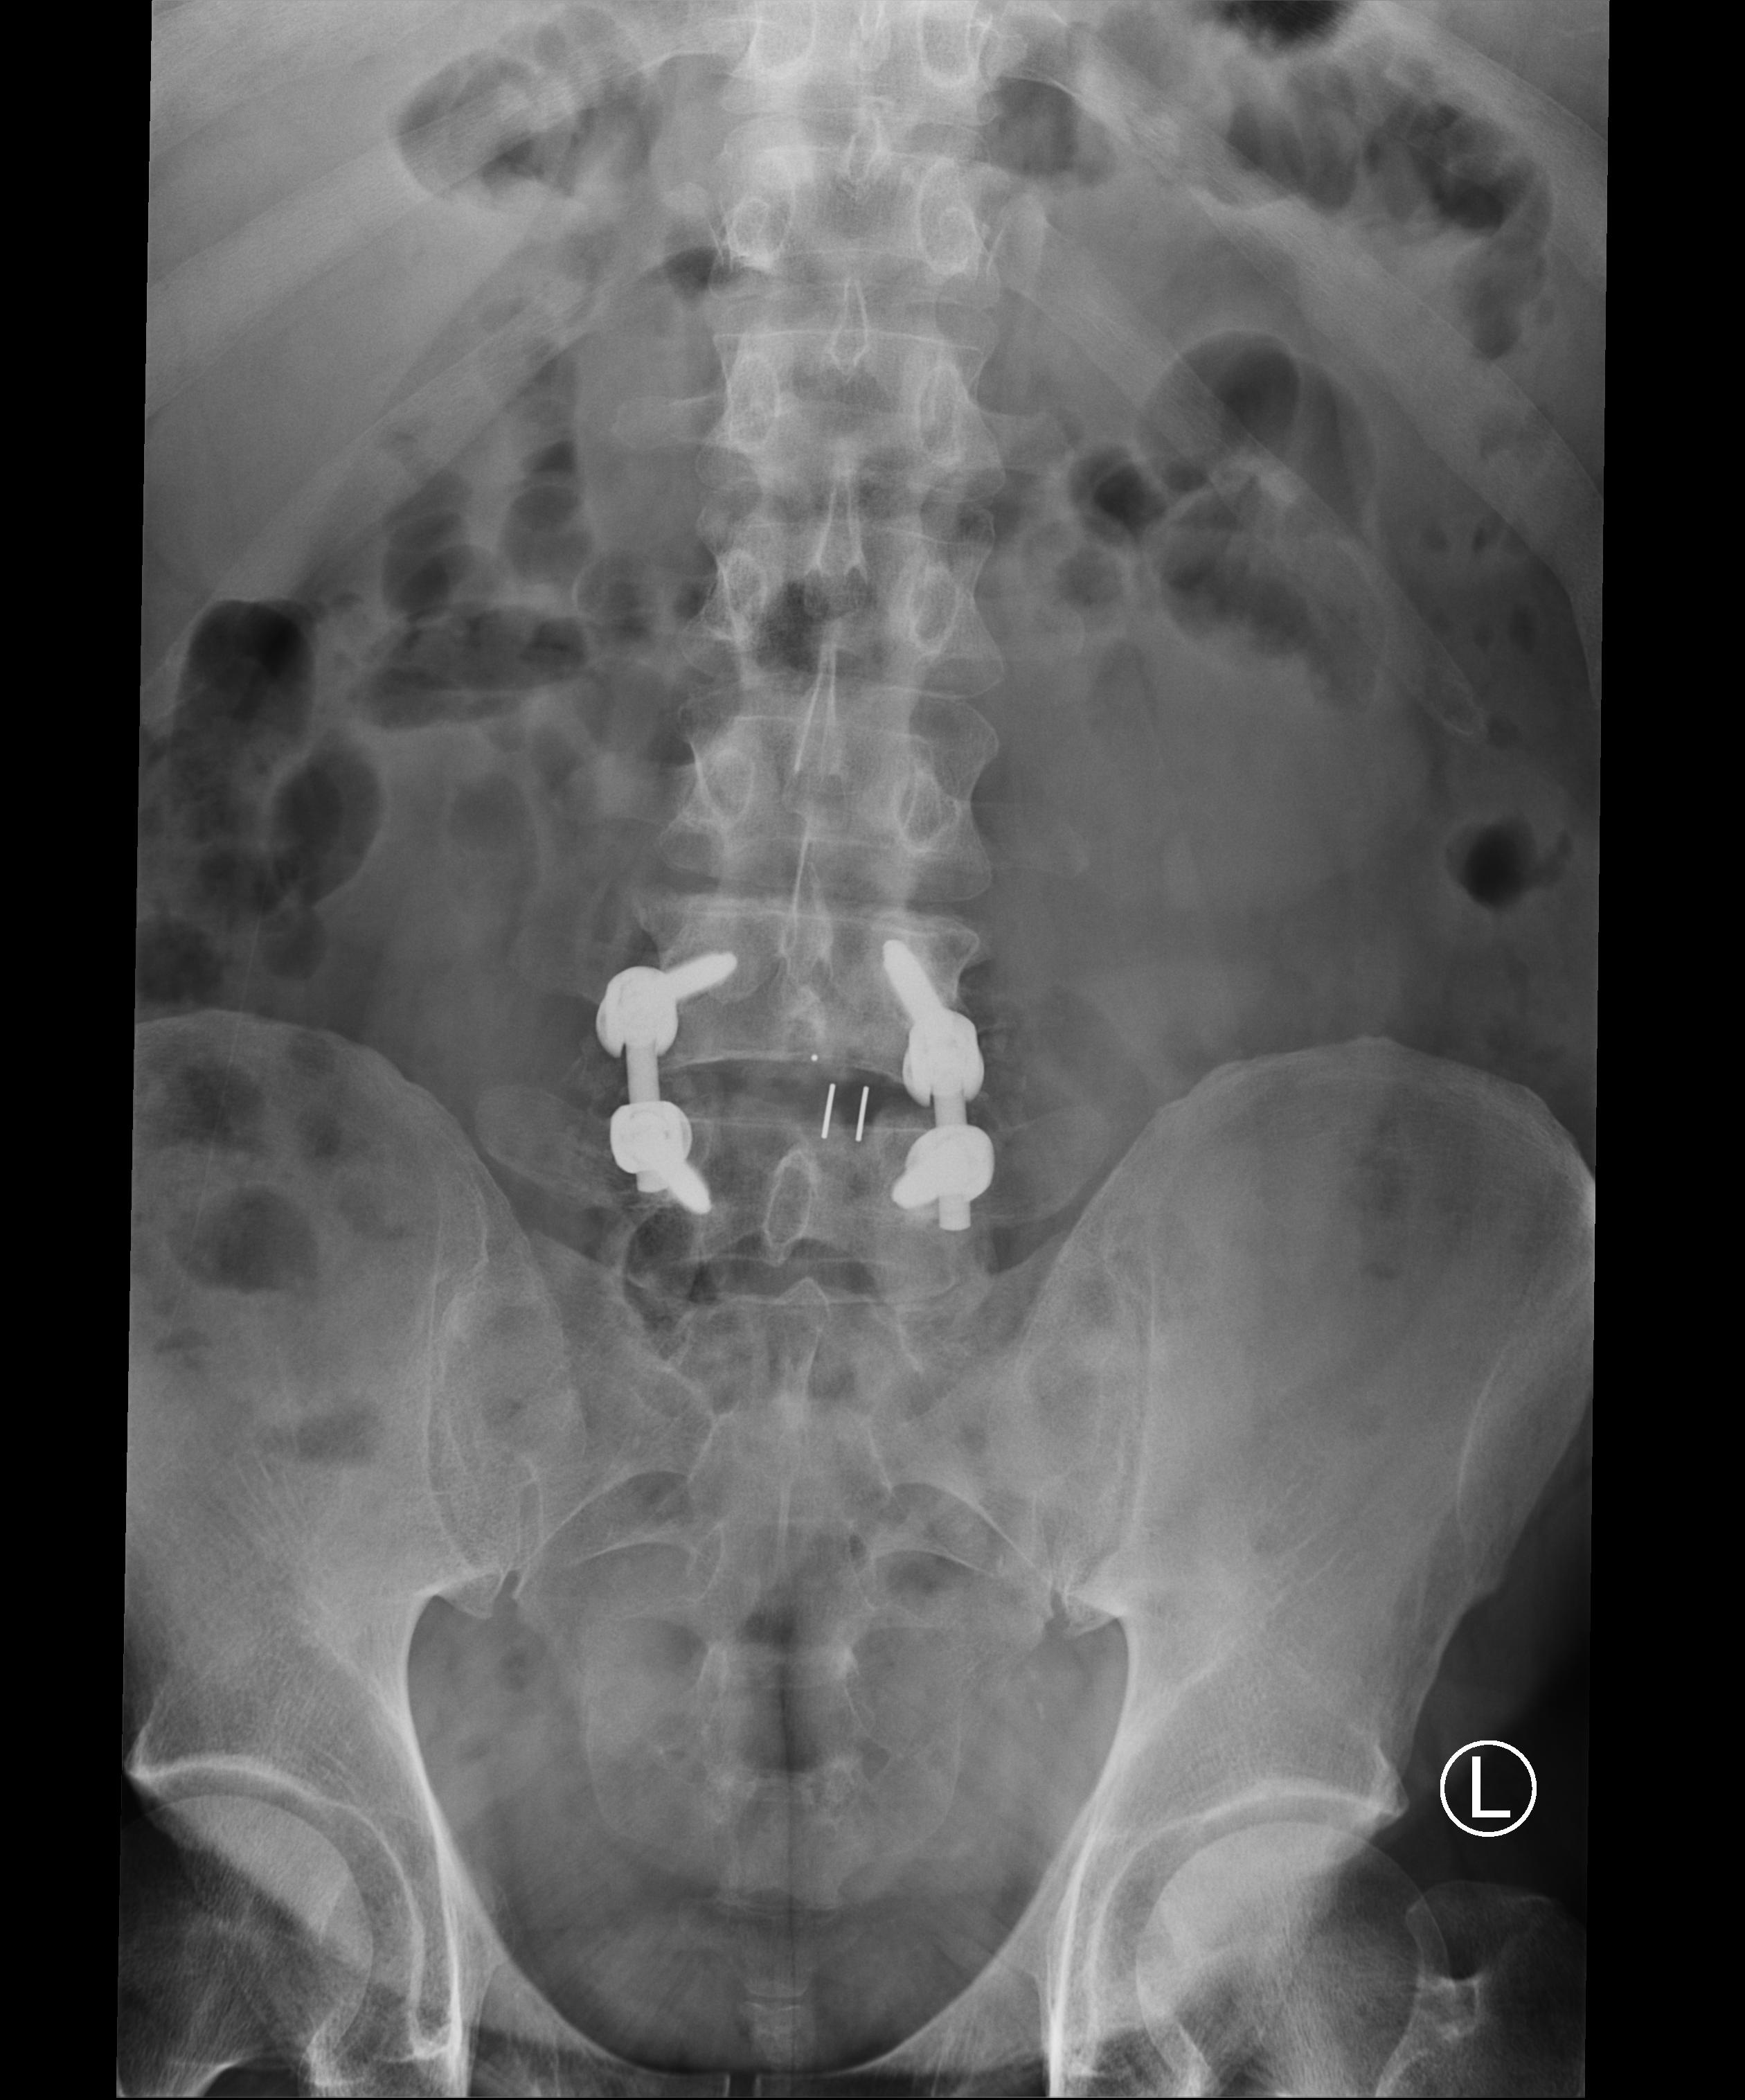
View: AP